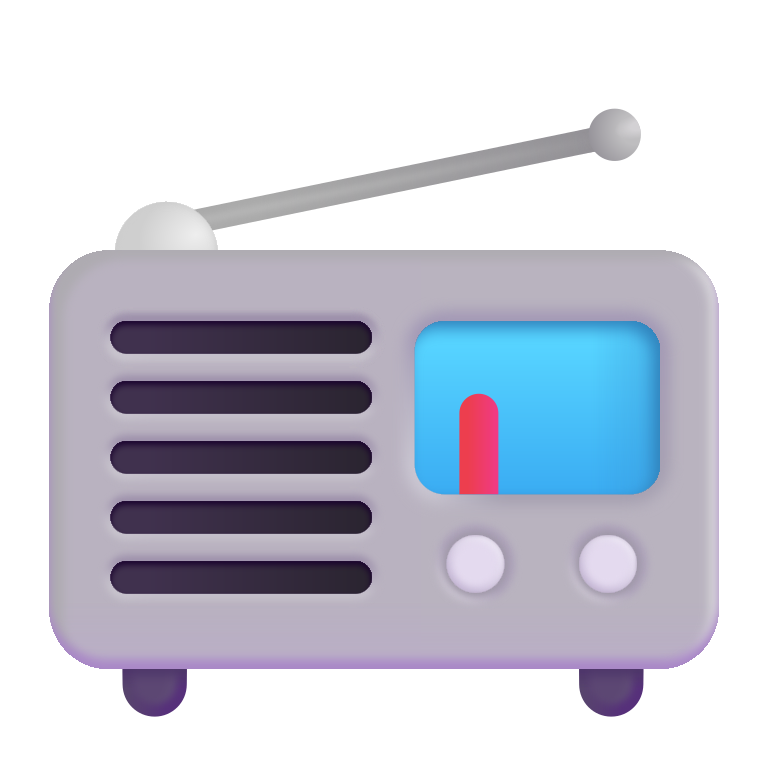
radio color